Question: So i need to push a batch script out as a login script through Group Policy
Batch Script Example:
'''
@echo off
Set USPS=%1 %2
Command %USPS%
'''
I'm using a VB Script to call the .bat file
VB Script
'''
Dim var1, var2
Set objShell = WScript.CreateObject("WScript.Shell")
'Parameter1, begin with index0
var1 = WScript.Arguments(0)
'Parameter2
var2 = WScript.Arguments(1)
objShell.Run "Script.bat" var1 & var2, 0, True
'''
I'm placing parameters in the script parameters text box in group policy

So what im trying to do is pass the two parameters (Username and Password)to the VB Script then have the VB Script pass them to the batch file but it isn't passing them any like to point out where im messing up?
I'm doing it this way because i need to hide the username and password so i cant put them inside the scripts.
Thanks
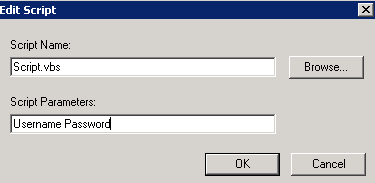
Answer: Here's how you can grab the args to your script and pass them along:
'''
If WScript.Arguments.Count <> 2 Then
WScript.Echo "This script needs two args."
WScript.Quit -1
End If
Dim var1, var2
var1 = WScript.Arguments(0)
var2 = WScript.Arguments(1)
With CreateObject("WScript.Shell")
.Run "Script.bat " & var1 & " " & var2, 0, True
' Or, if you want to leave the batch file out of this...
.Run Chr(34) & "\server\Folder\program.exe" & Chr(34) & " /remoteauth " & var1 & " " & var2
End With
'''